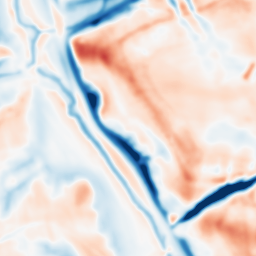
Category: multiscale
Decomposition family: dog_multiscale
Decomposition parameters: sigma_ratio: 1.4
n_scales: 5
base_sigma: 2
Upsampling method: quintic
Upsampling parameters: scale: 2
Upsampling scale: 2